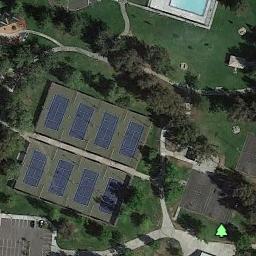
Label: tennis_court